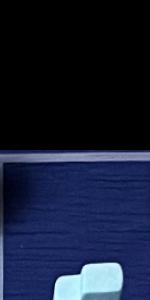
Label: Empty